Question: I have data stored in an excel column, it is all 9 digit numbers where the last two digits are separated with a dash like in the following image:

Is there a function that allows me to delete the dash and the two digits after it?
Note: I have more than 1000 lines.
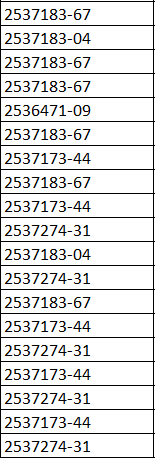
Answer: You can use either
1) Find and Replace (search your workbook for '-*' and leave the replace field blank). This will remove a dash and everything after it within your workbook. Note: * is a wildcard character and means it will find everything after a dash in a cell.
2) use the formula '=LEFT(A1, LEN(A1)-3)' to remove the last 3 characters (i.e. the dash and two numbers) from the left side of the cell A1. In my example the formula is for modifying the value in cell A1, you can just drag it down the whole column to do every cell in column A.
It would turn this: '<PHONE>'
Into this: '<PHONE>'
I would recommend option 2.
<URL>